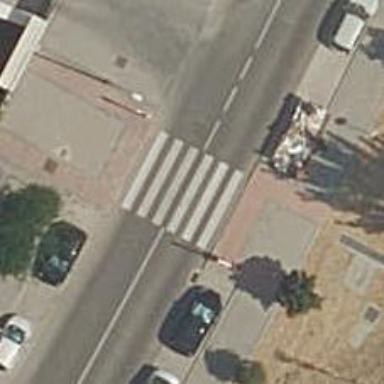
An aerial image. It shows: Pedestrian crossing with zebra markings on the footway.